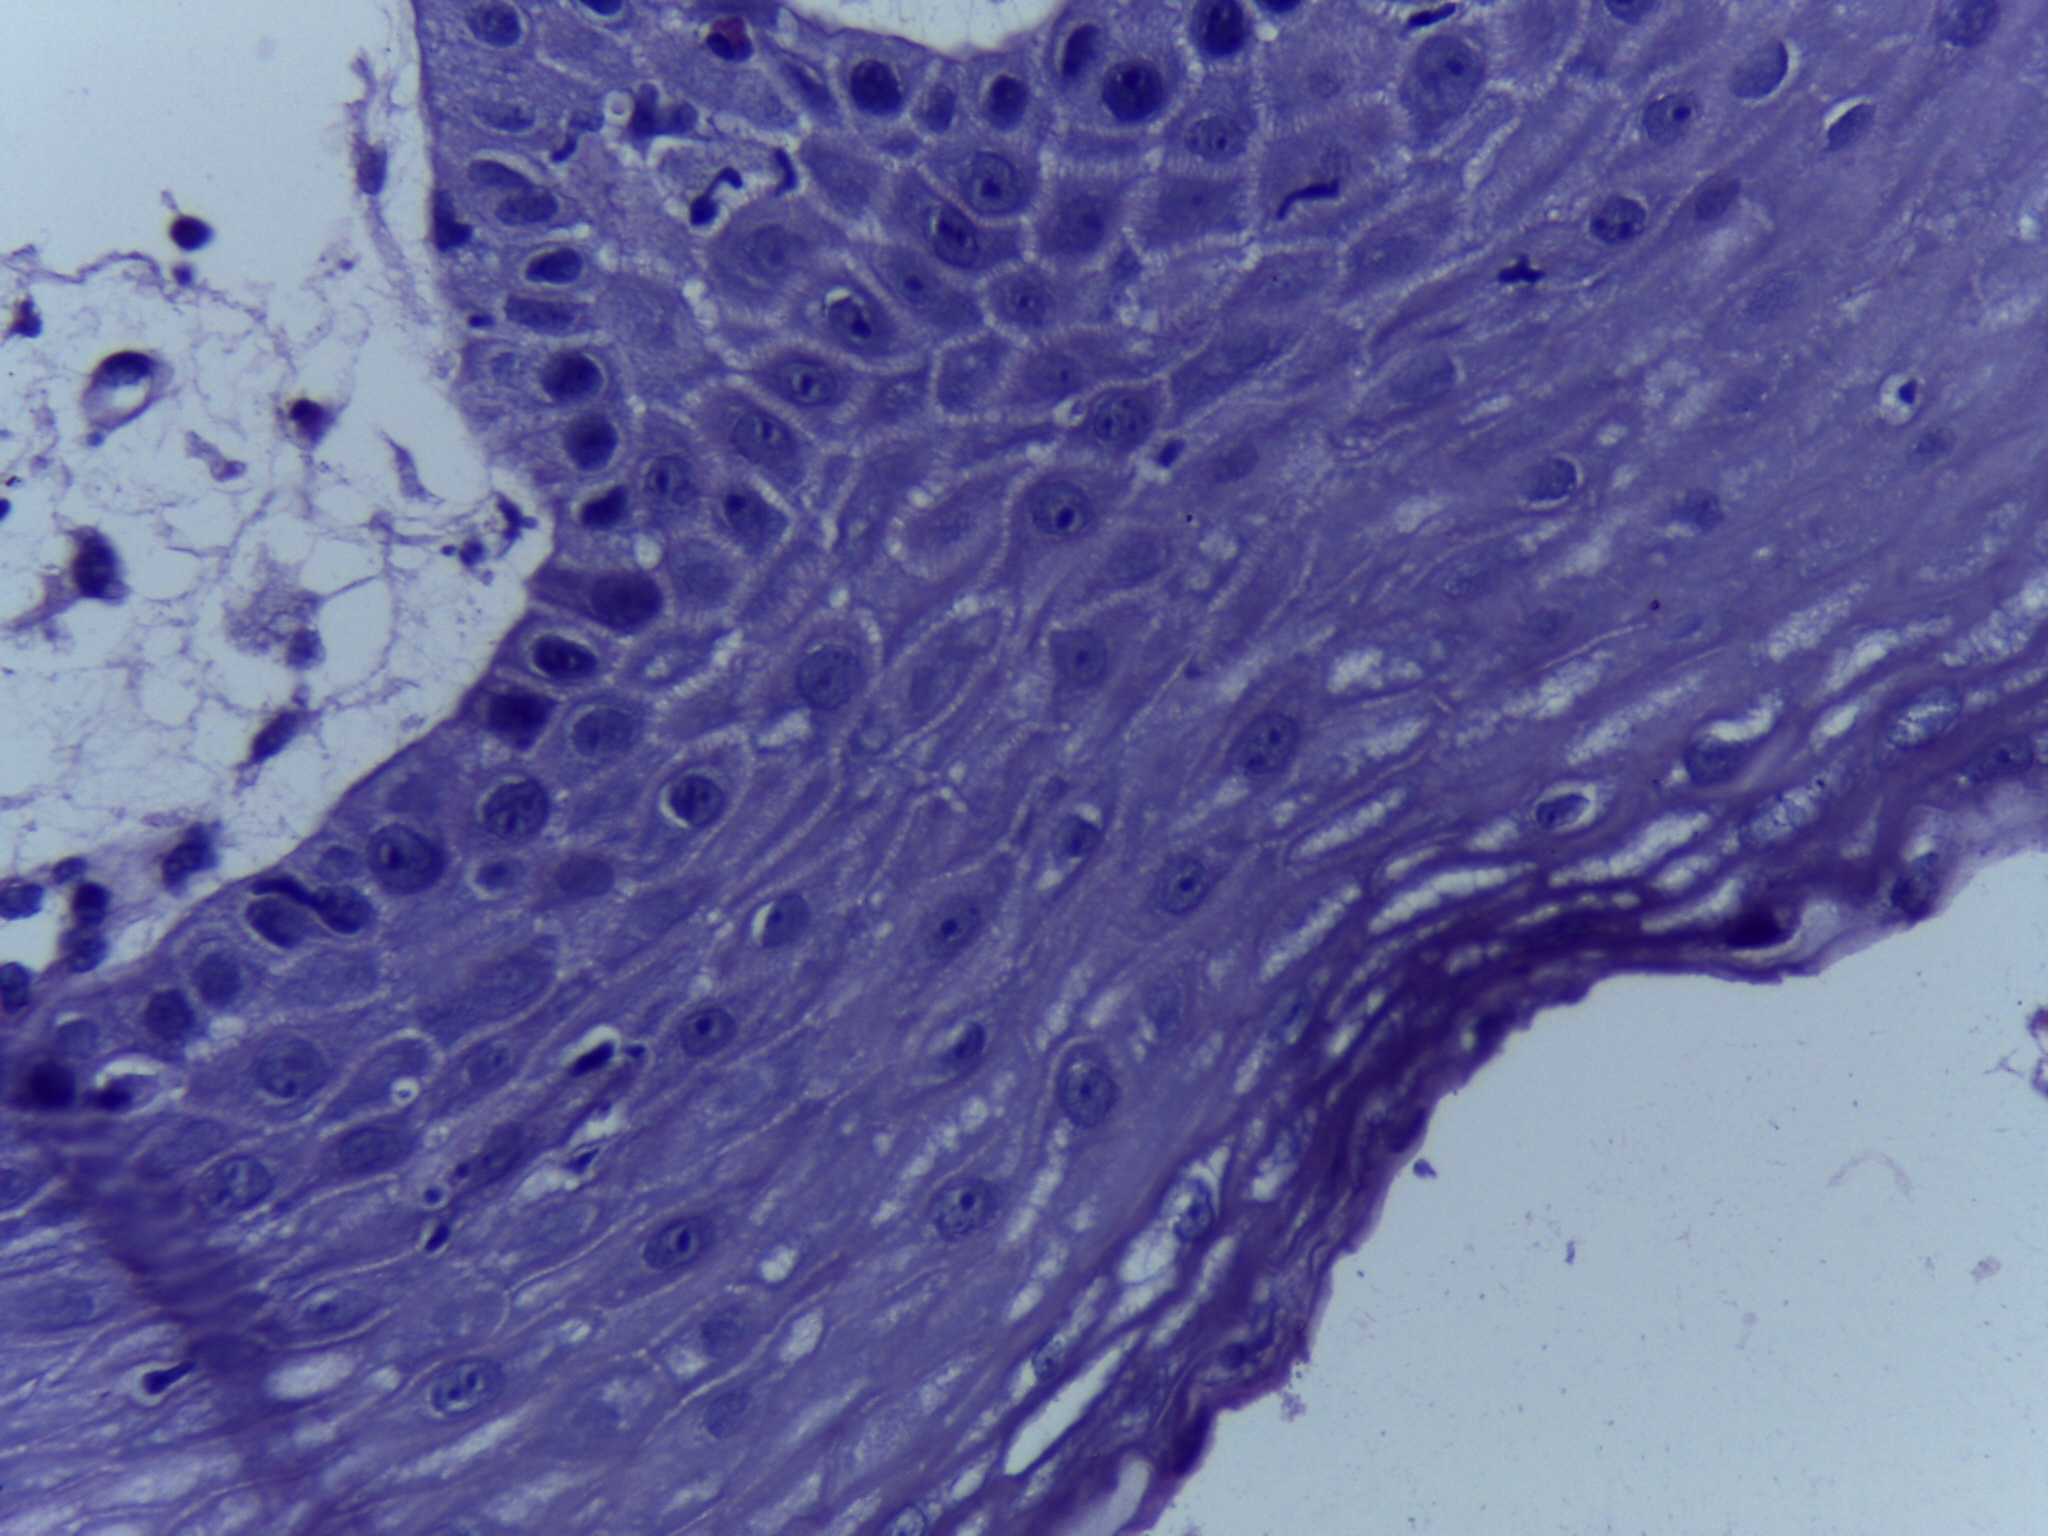
Diagnosis: Normal